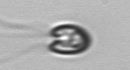
Label: flagellate_morphotype1